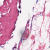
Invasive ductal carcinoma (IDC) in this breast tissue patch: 0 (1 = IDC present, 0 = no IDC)